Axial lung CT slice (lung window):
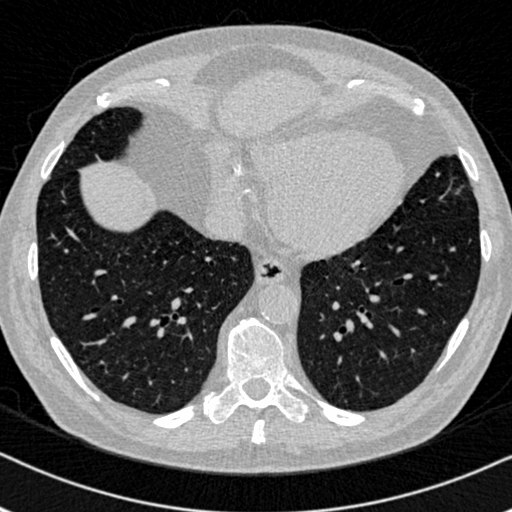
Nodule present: no